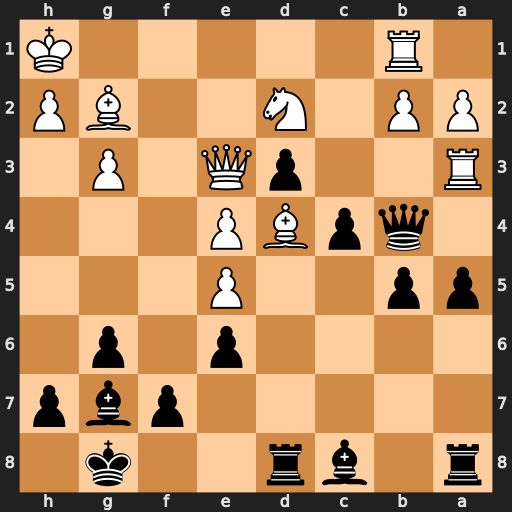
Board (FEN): r1br2k1/5pbp/4p1p1/pp2P3/1qpBP3/R2pQ1P1/PP1N2BP/1R5K
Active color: b
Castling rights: -
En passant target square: -
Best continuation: Rxd4 Qxd4 Qxd2